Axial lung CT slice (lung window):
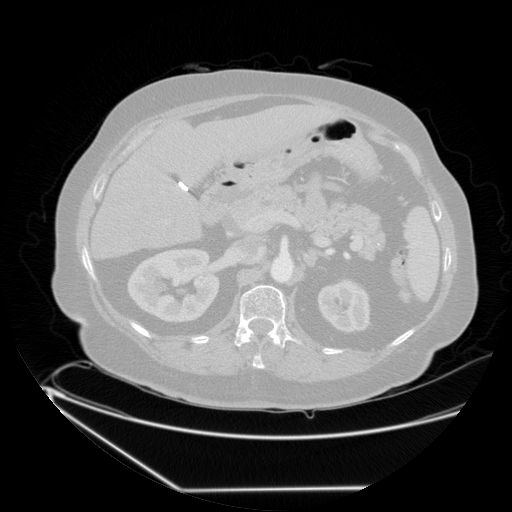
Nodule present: no